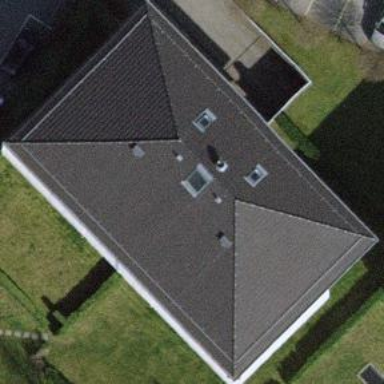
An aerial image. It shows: Apartment building with hipped roof.